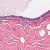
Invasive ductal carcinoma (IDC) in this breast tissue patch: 0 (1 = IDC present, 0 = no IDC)